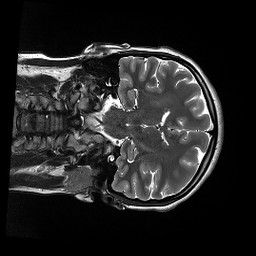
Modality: T2w
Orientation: coronal
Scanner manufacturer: siemens
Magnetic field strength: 3 T
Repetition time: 13.52 s
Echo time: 0.088 s